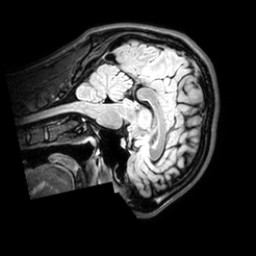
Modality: T1w
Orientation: sagittal
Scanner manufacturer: philips
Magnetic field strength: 3 T
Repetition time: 4.8 s
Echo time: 0.2586 s